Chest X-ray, AP view. Patient: 23 years old, sex M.
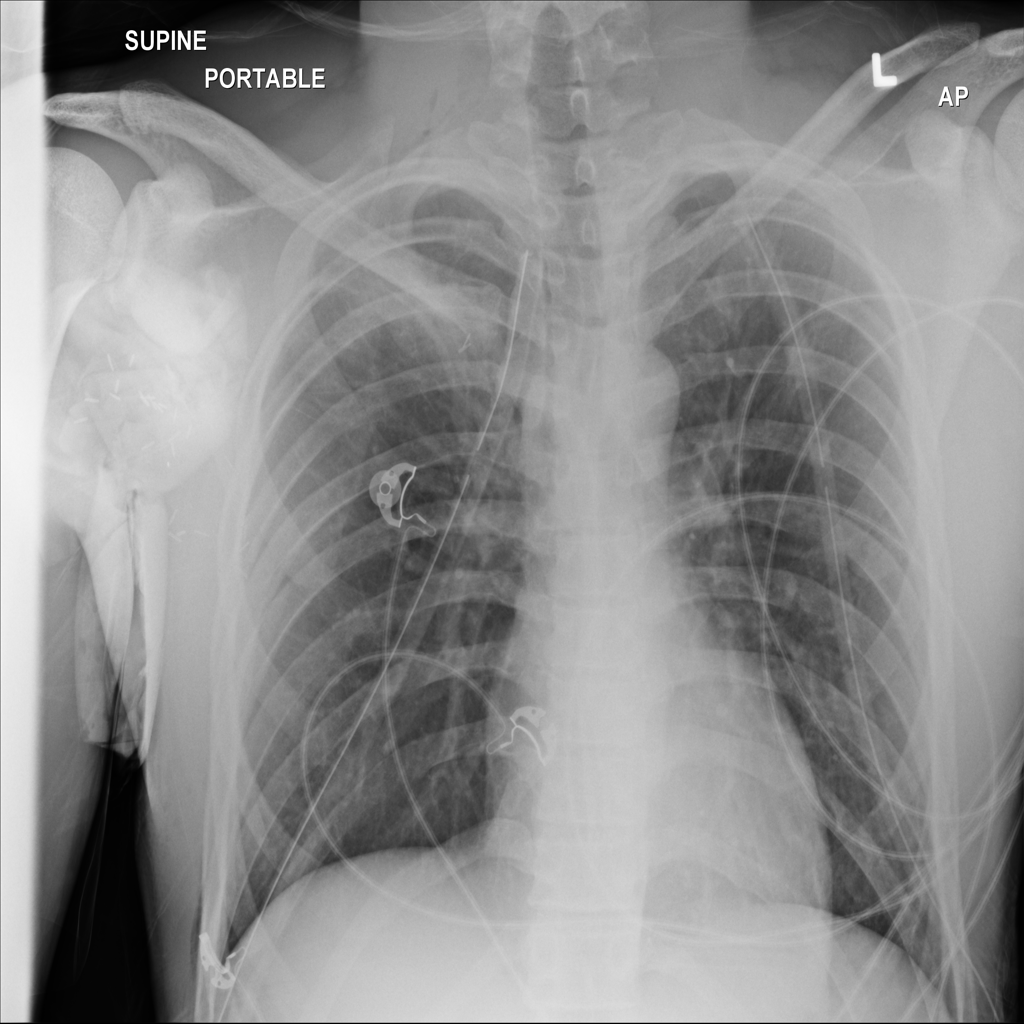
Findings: No Finding